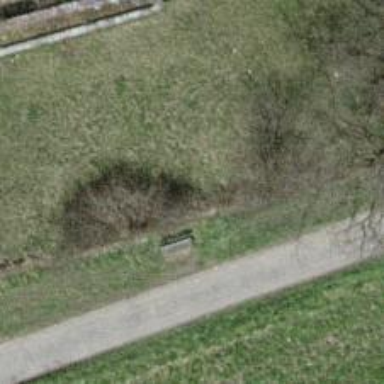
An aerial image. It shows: Bench for seating.